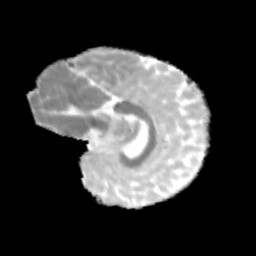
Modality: MD
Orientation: sagittal
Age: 12
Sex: female
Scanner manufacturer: siemens
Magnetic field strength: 3 T
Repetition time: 3.8 s
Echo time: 0.07 s